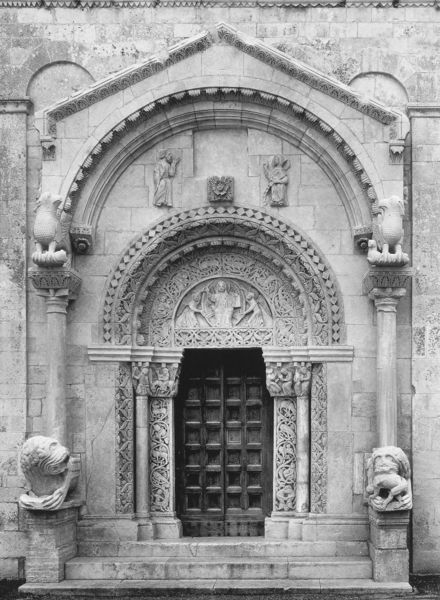
Titel: Nordportal, S. Leonardo di Siponto
Standort: Siponto, Dom S. Madonna di Siponto (EU - I - Apulien)
Schlagwörter: adler, frankreich, holz, säule, säulen, tür, tier, tiere, ornament, stein, kirche, engel, bogen, fassade, italien, türen, mauer, figuren, rundbogen, treppe, stufen, tor, fotografie, eingang, eisen, schwarz-weiß, kathedrale, quadrate, portal, löwen, statuen, christus, greif, florenz, rechteckig, löwe, quadrat, skultpuren